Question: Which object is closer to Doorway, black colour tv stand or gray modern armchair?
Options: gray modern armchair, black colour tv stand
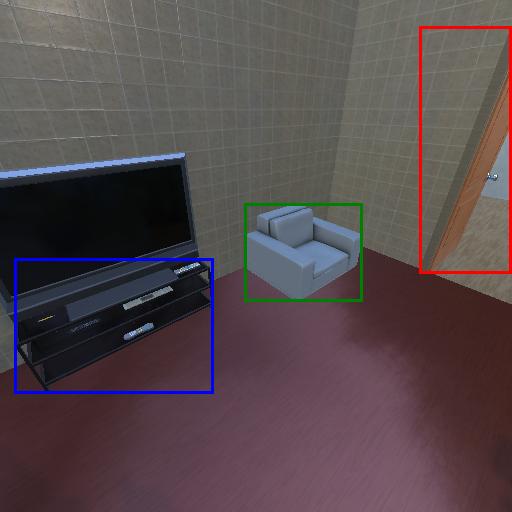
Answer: gray modern armchair